Interaction volume radius: 10 \u00c5
Interaction volume height: 20 \u00c5
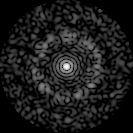
Disorder parameter: 0.833